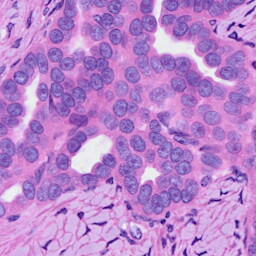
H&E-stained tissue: Ovarian